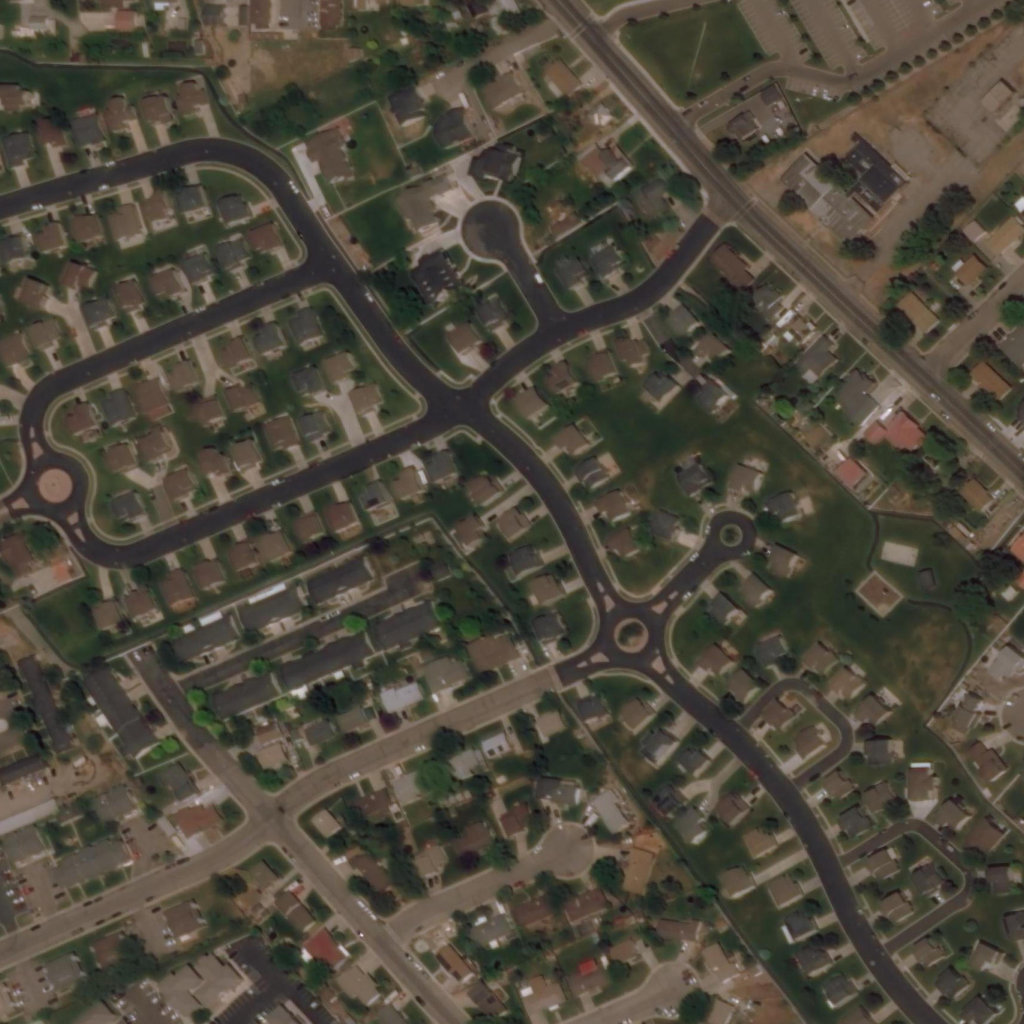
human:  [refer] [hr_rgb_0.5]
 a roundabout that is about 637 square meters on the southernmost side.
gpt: <box>[[57, 58, 65, 65, 0]]</box>